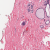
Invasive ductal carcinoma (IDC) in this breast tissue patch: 0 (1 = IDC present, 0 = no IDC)